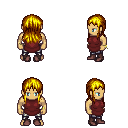
a pixel art fantasy rpg character, male body template, human, tanned skin, maroon tunic, metal pants, blonde unkempt hairstyle, bracelets, maroon shoes, four views (front, back, left, right), 2x2 character sprite sheet, small pixel art, hard edges, no anti-aliasing